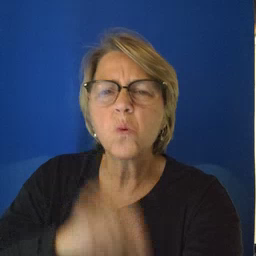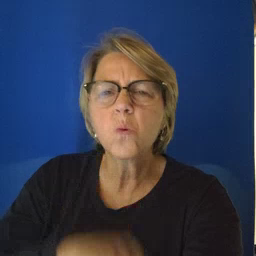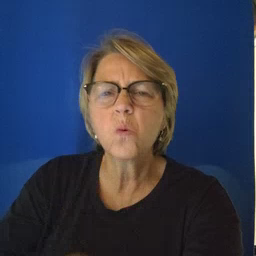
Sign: old